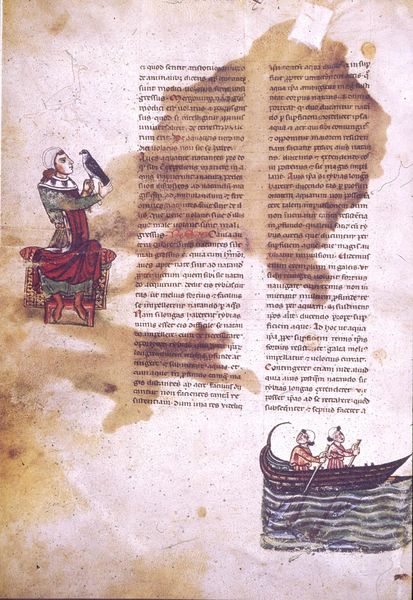
Titel: Falkenbuch Friedrichs des II.; De arte venandi cum avibus
Institution: Rom, Biblioteca Vaticana
Schlagwörter: blau, falke, mann, meer, umhang, vogel, wasser, frau, hut, männer, stuhl, zeichnung, rot, haube, geschichte, boot, schiff, schrift, wellen, papier, ruderboot, ruderer, rudern, buch, seite, ritter, fleck, flecken, pergament, fleckig, gruen, latein, coloriert, falkner, spalte, zweispaltig, kaffeefleck